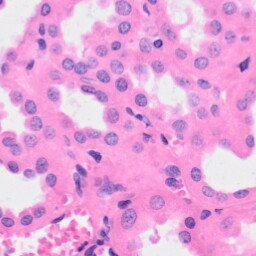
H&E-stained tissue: Kidney